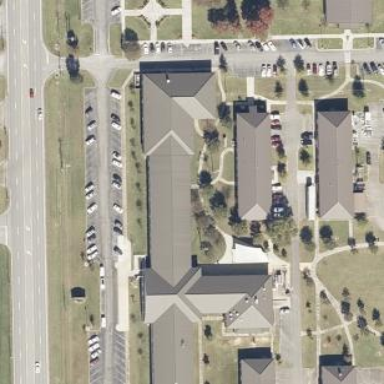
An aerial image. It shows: College building.